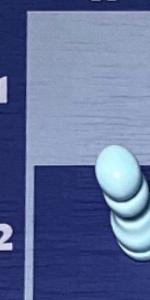
Label: Pawn_White